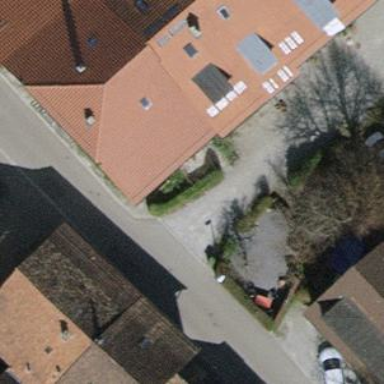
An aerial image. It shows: Terrace building with tile roof in mansard shape.